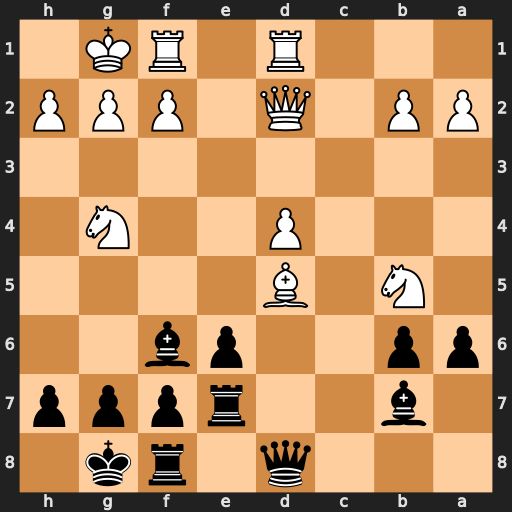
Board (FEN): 3q1rk1/1b2rppp/pp2pb2/1N1B4/3P2N1/8/PP1Q1PPP/3R1RK1
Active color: b
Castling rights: -
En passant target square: -
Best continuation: Qxd5 Nxf6+ gxf6